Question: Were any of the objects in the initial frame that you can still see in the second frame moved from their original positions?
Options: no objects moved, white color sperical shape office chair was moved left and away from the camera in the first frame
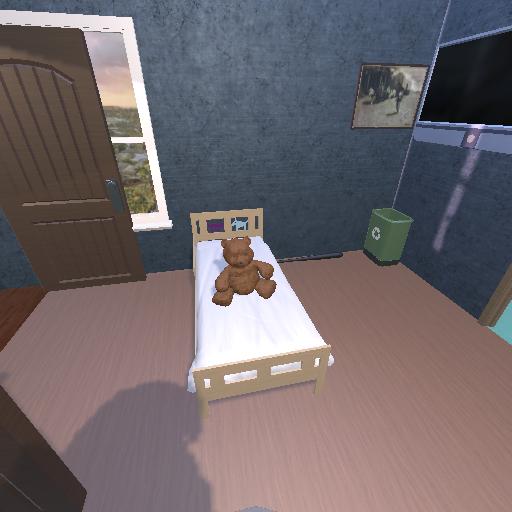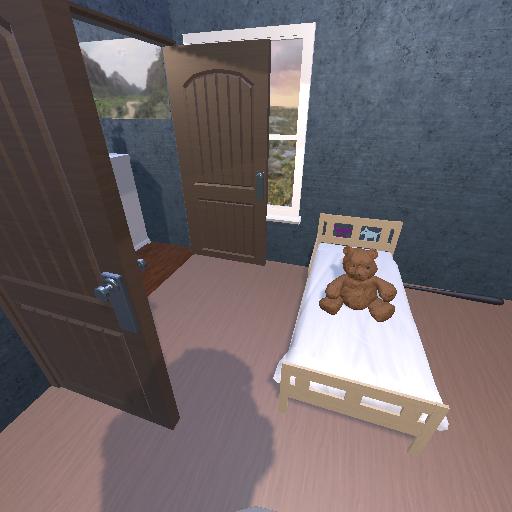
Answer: no objects moved